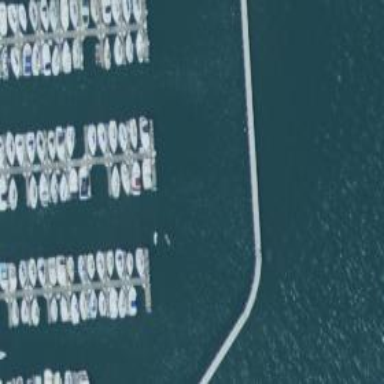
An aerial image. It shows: Man-made pier.